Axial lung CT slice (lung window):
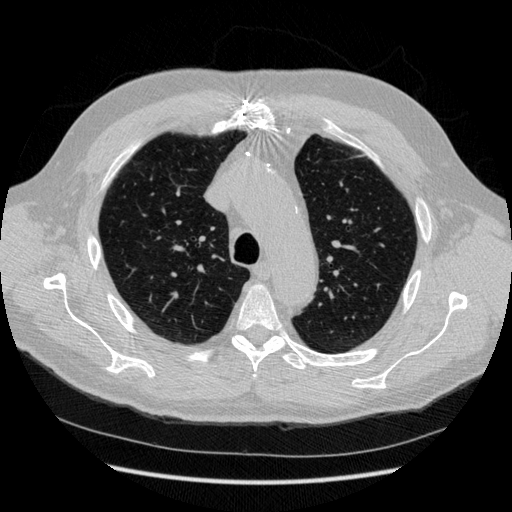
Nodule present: no